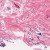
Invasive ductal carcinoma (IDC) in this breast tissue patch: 0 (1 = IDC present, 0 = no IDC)